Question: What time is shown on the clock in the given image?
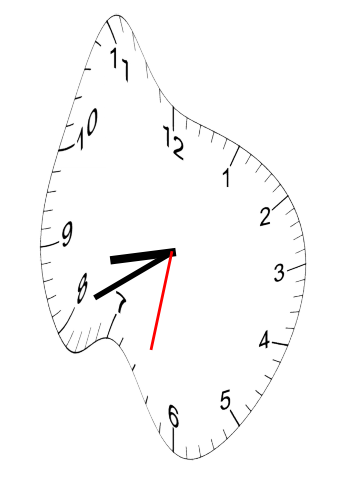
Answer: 08:40:32